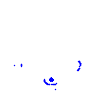
Particle: pion